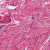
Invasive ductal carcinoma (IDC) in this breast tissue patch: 0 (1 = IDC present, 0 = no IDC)